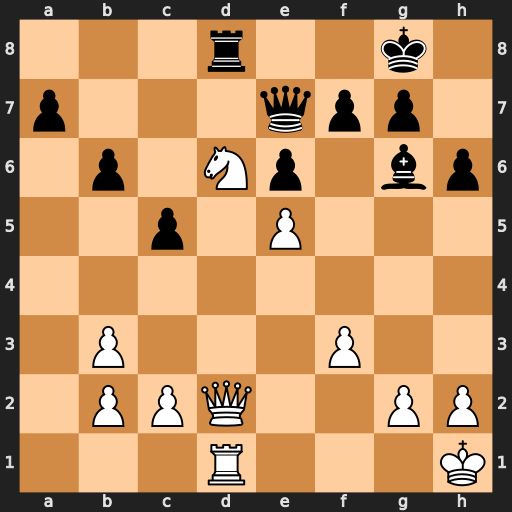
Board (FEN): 3r2k1/p3qpp1/1p1Np1bp/2p1P3/8/1P3P2/1PPQ2PP/3R3K
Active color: w
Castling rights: -
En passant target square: -
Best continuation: Nf5 Bxf5 Qxd8+ Qxd8 Rxd8+